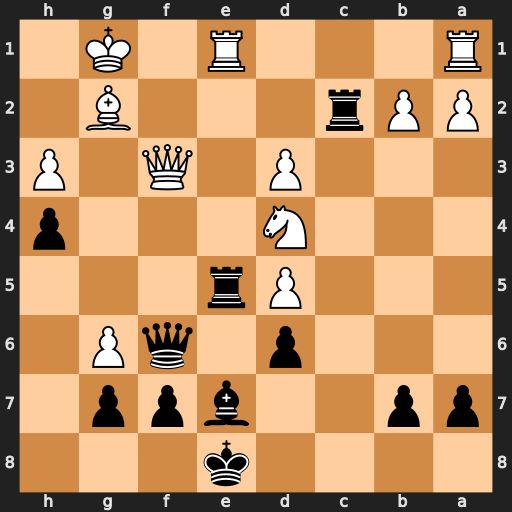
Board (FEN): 4k3/pp2bpp1/3p1qP1/3Pr3/3N3p/3P1Q1P/PPr3B1/R3R1K1
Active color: b
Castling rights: -
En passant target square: -
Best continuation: Rxe1+ Rxe1 Qxd4+